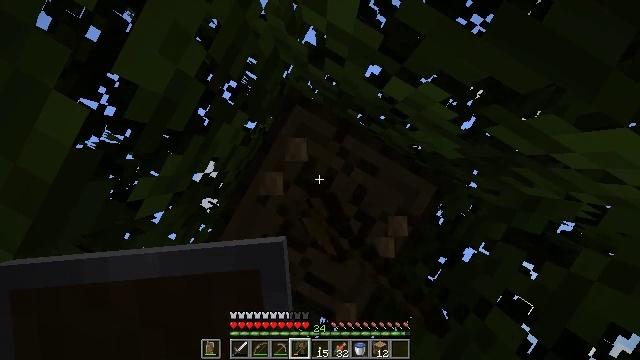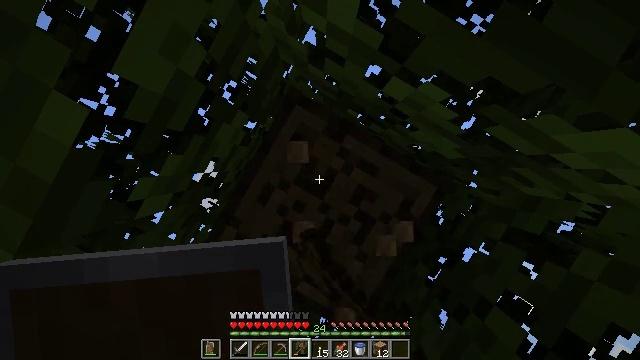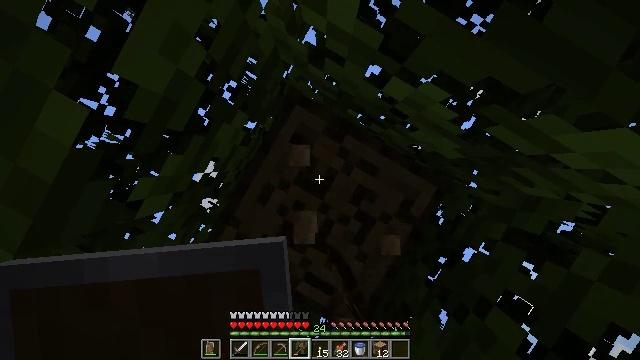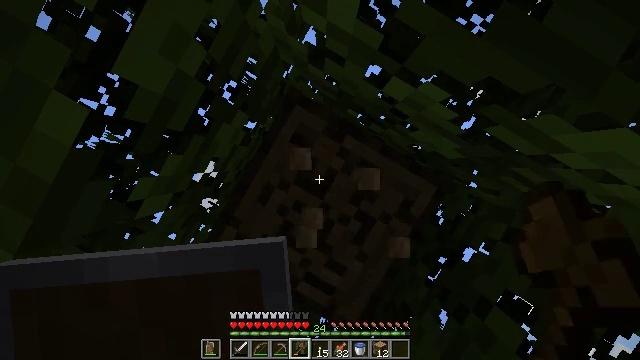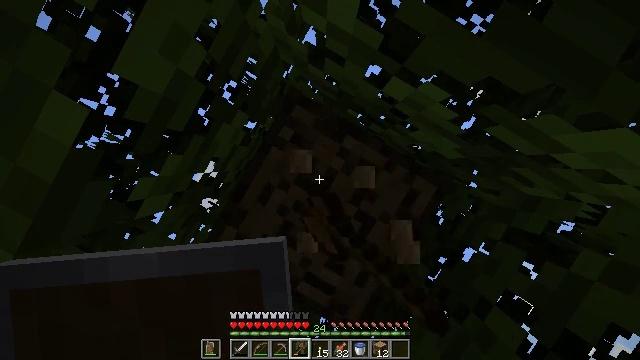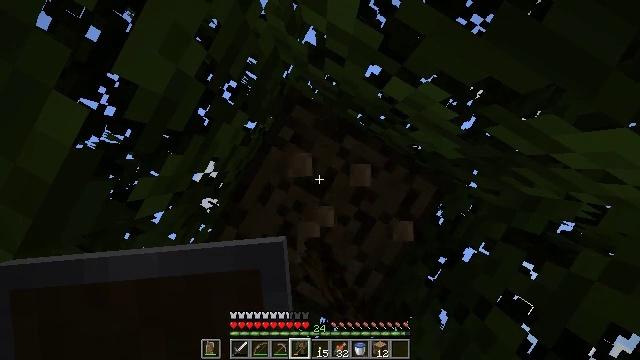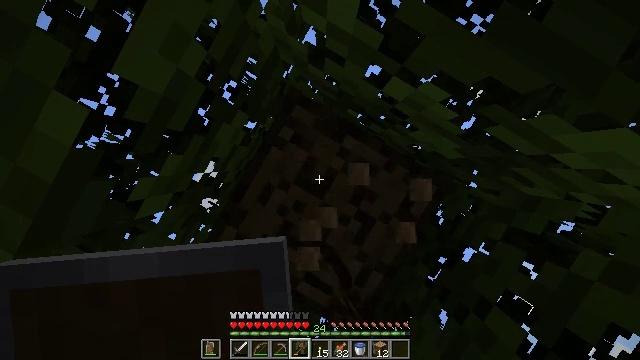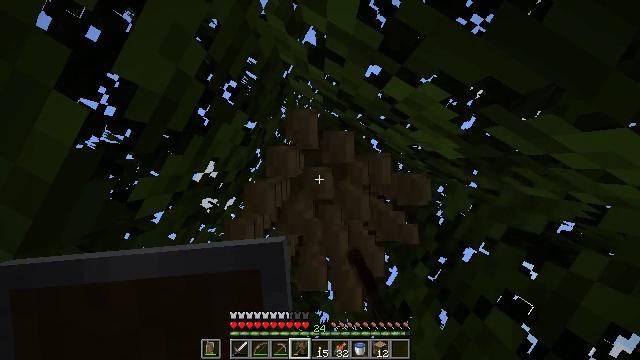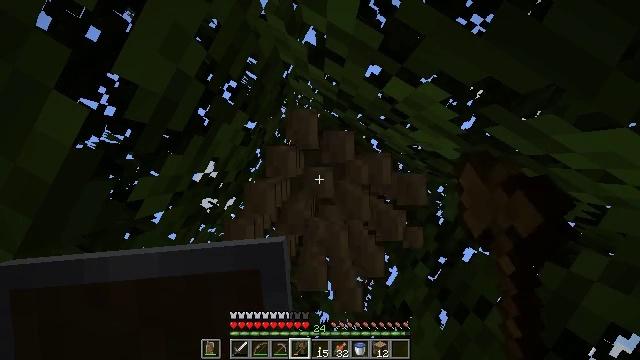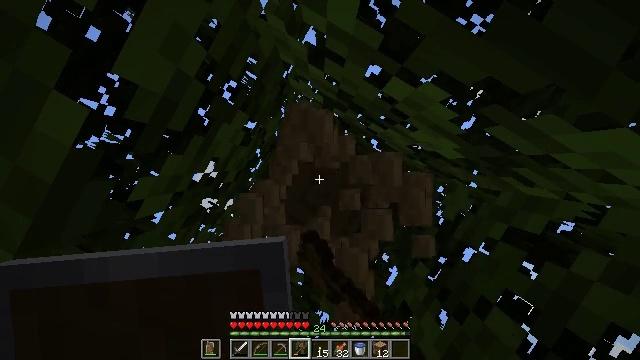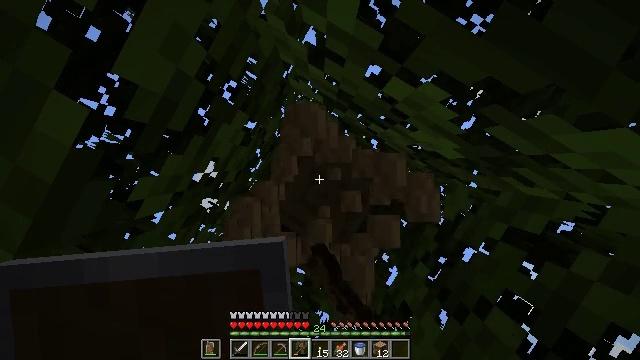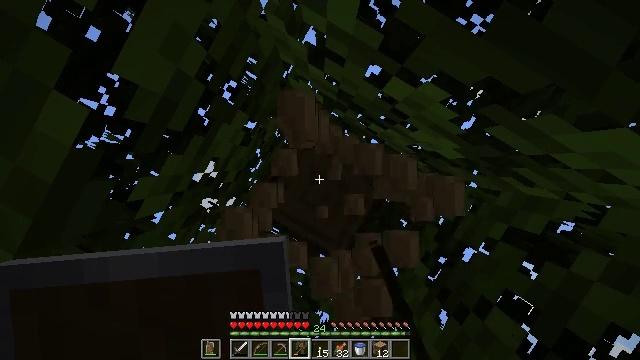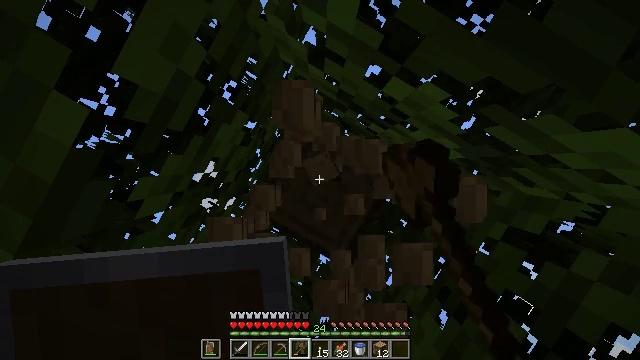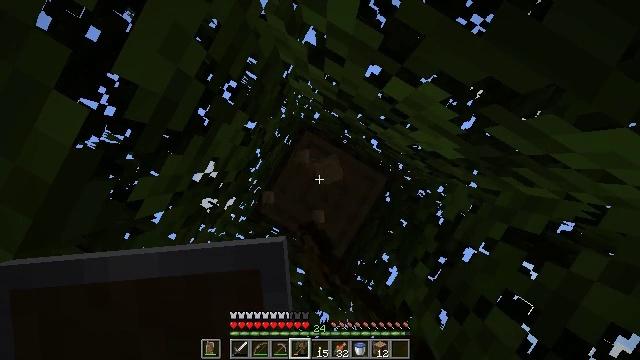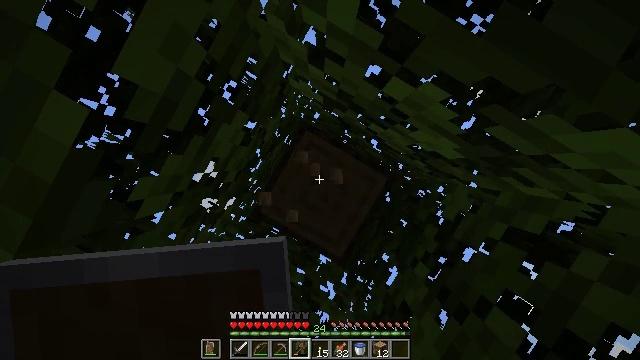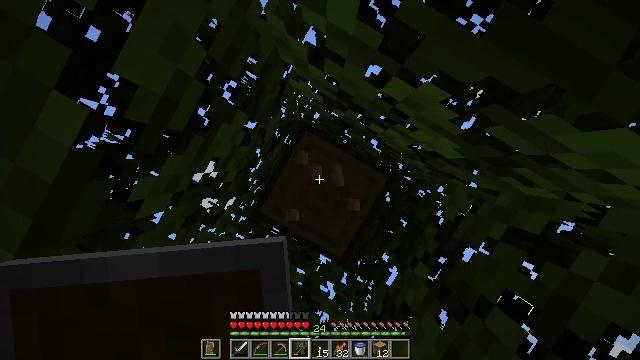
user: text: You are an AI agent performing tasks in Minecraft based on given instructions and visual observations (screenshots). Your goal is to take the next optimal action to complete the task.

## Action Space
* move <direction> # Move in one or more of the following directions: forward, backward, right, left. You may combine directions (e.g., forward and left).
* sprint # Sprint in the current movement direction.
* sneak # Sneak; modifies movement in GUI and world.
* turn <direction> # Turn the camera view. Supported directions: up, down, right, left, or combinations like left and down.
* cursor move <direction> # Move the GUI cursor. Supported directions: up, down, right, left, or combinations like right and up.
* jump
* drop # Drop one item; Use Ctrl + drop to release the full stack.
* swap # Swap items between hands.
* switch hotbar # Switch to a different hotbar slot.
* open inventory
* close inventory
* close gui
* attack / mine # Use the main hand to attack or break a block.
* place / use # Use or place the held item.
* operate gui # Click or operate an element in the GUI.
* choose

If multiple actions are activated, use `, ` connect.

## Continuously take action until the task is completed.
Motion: motion action
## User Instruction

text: Collect oak log for crafting.
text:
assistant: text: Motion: attack / mine
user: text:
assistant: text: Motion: attack / mine
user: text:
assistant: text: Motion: attack / mine
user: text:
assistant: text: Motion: attack / mine
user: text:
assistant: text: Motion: attack / mine
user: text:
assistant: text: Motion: attack / mine
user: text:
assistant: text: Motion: attack / mine
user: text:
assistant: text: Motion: attack / mine
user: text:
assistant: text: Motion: attack / mine
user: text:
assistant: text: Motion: attack / mine
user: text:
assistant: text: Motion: attack / mine
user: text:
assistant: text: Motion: attack / mine
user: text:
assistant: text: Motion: attack / mine
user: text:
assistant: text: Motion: attack / mine
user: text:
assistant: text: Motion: attack / mine
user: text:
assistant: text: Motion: attack / mine
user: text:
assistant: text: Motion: attack / mine
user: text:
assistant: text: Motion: attack / mine
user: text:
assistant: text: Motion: attack / mine
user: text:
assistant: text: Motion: attack / mine
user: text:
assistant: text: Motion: attack / mine
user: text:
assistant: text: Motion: attack / mine
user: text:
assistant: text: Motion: attack / mine
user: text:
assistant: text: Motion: attack / mine
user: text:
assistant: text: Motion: attack / mine
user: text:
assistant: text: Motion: attack / mine
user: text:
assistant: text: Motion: attack / mine
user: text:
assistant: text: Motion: attack / mine
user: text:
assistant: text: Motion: attack / mine
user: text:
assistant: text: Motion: attack / mine